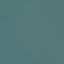
Land use / land cover: SeaLake